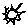
Label: sun